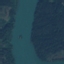
Label: River